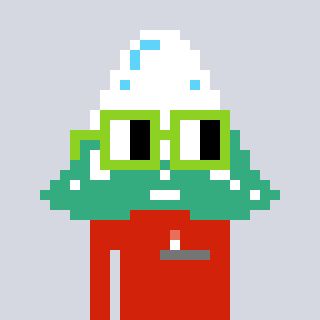
a pixel art character with square light green glasses, a snowy mountain-shaped head and a red-colored body on a cool background